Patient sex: F
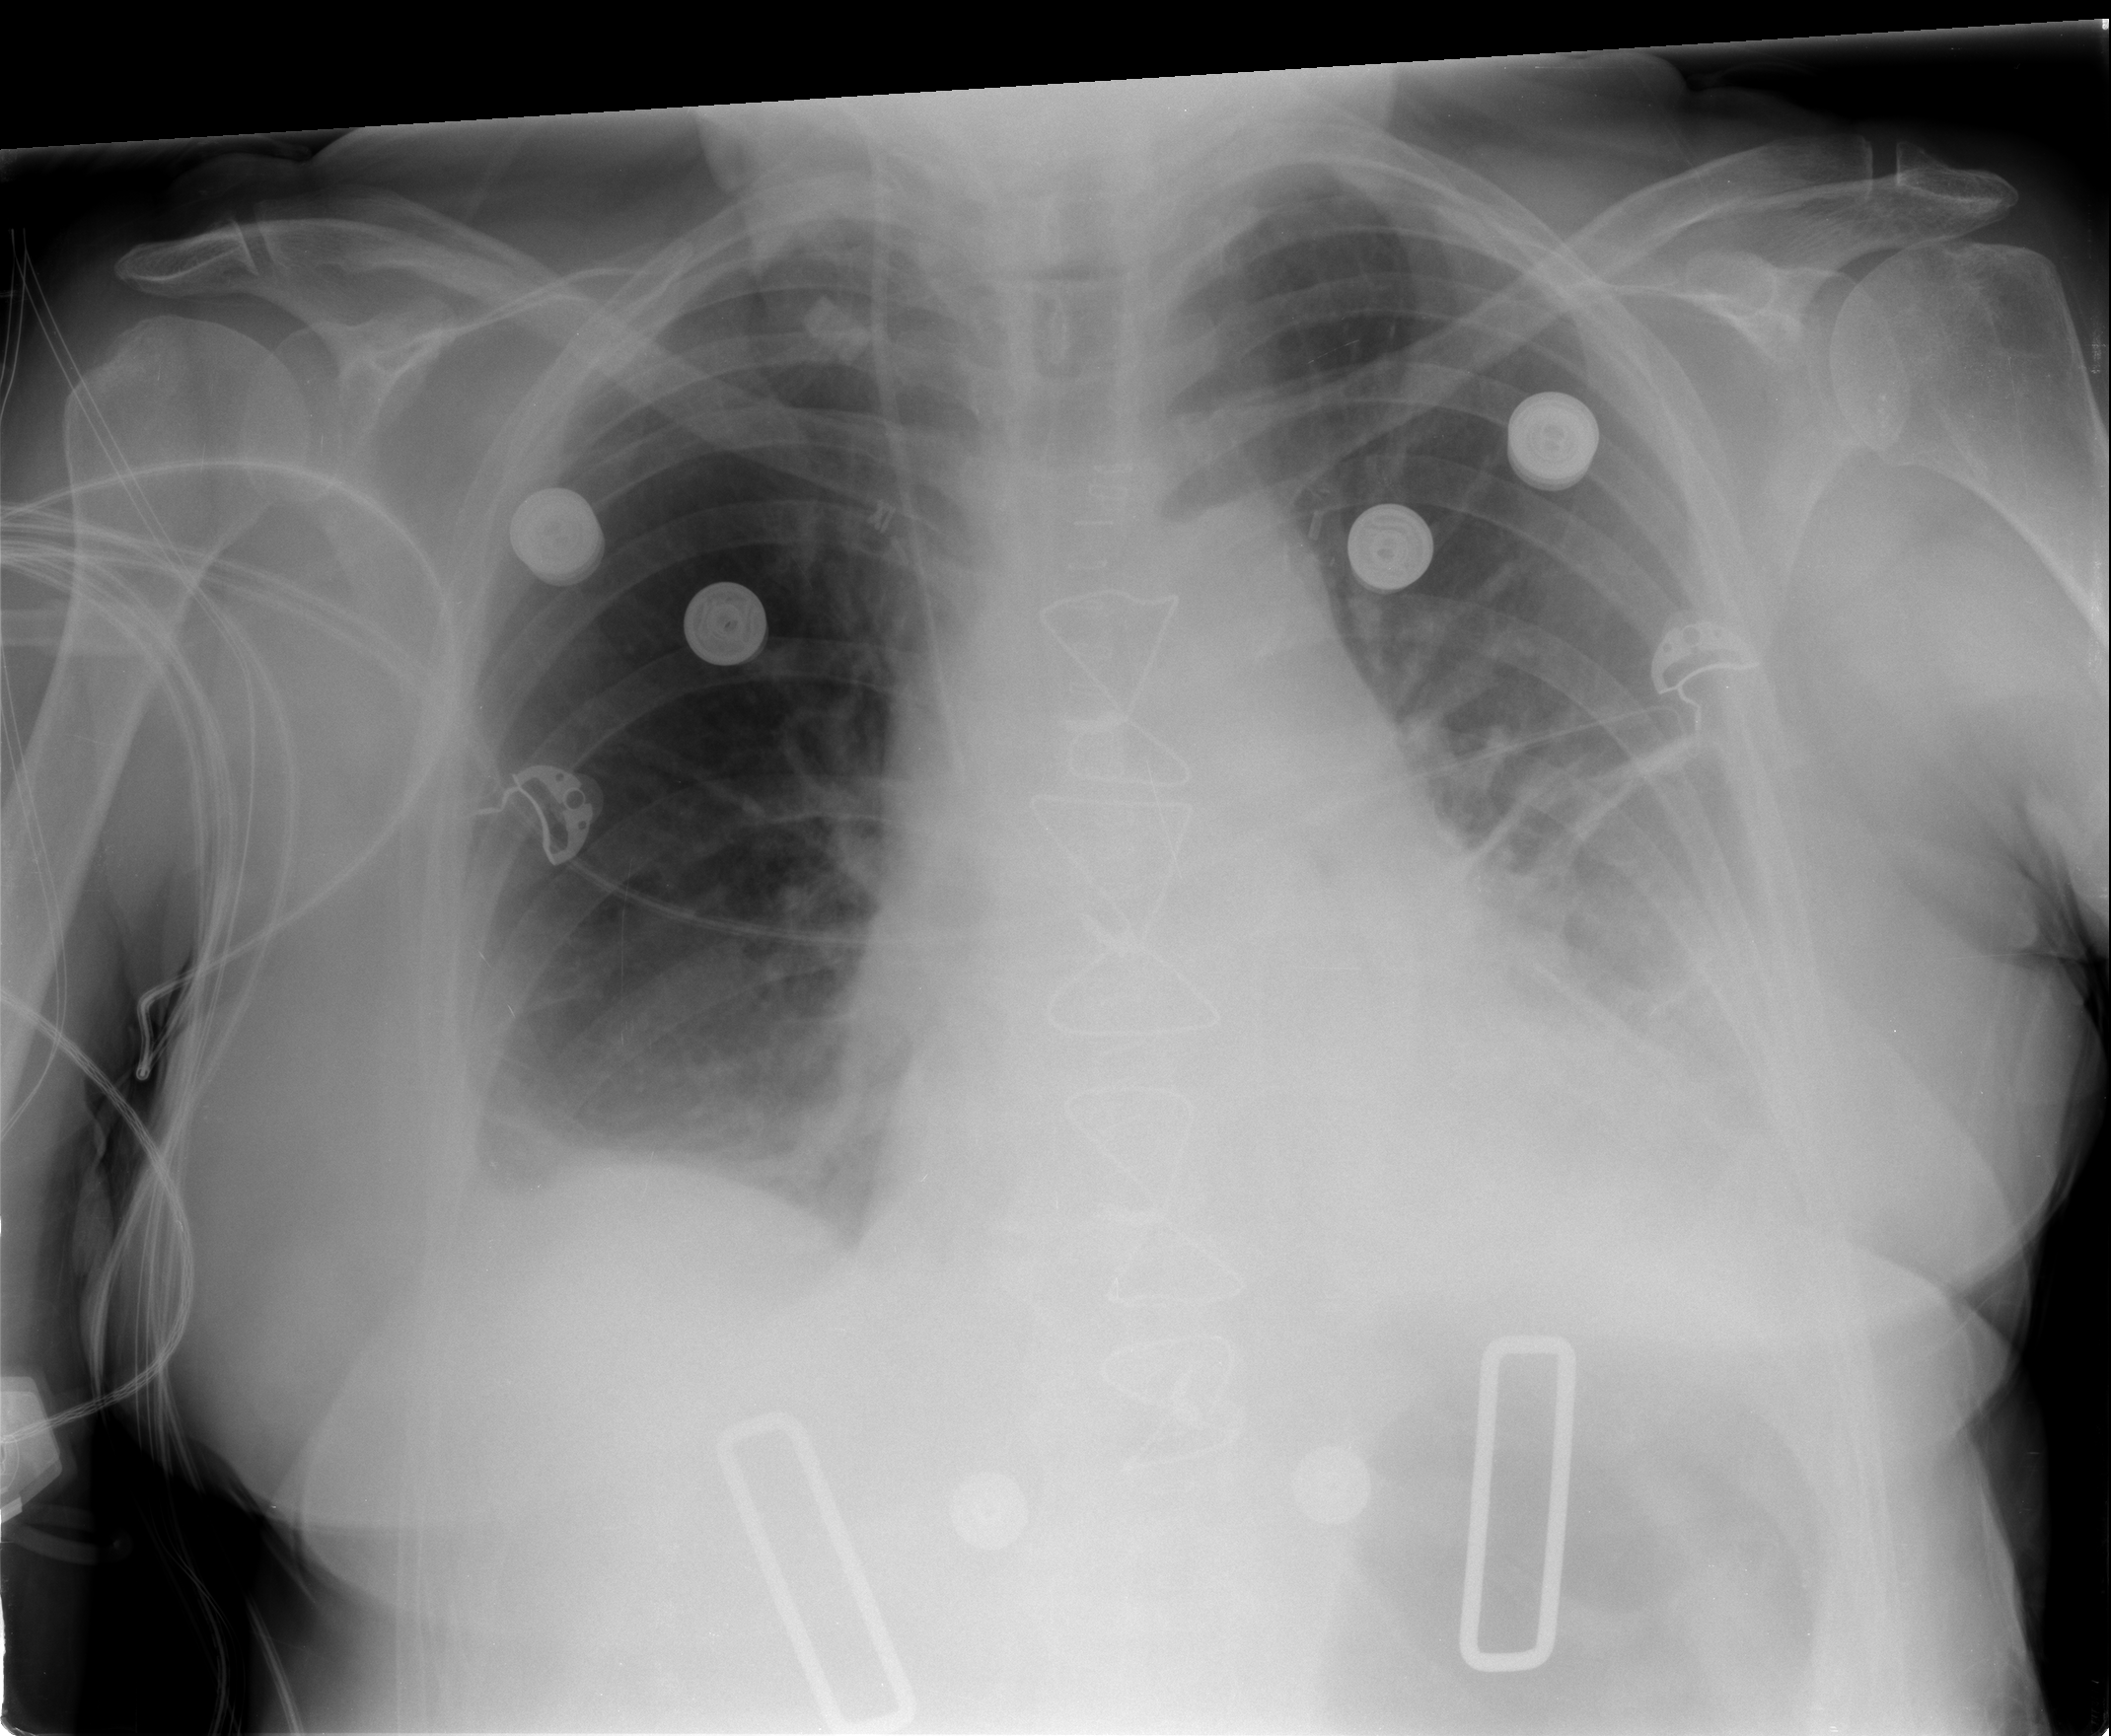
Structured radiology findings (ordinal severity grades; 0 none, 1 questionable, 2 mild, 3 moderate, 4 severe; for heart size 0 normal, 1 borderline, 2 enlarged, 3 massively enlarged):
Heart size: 1
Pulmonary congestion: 1
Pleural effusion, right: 1
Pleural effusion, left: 2
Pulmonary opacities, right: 0
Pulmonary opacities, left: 0
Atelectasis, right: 2
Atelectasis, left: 2